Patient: sex M, age 73
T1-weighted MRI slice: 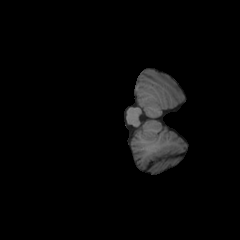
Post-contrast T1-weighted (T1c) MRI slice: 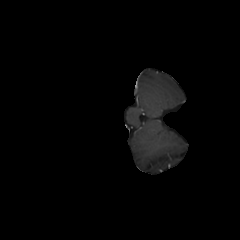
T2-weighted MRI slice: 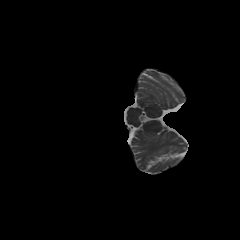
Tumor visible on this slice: no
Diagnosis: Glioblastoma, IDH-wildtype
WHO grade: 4